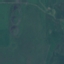
Land use / land cover class: Pasture